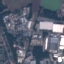
Land use / land cover: Industrial